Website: walmart
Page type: address-validator
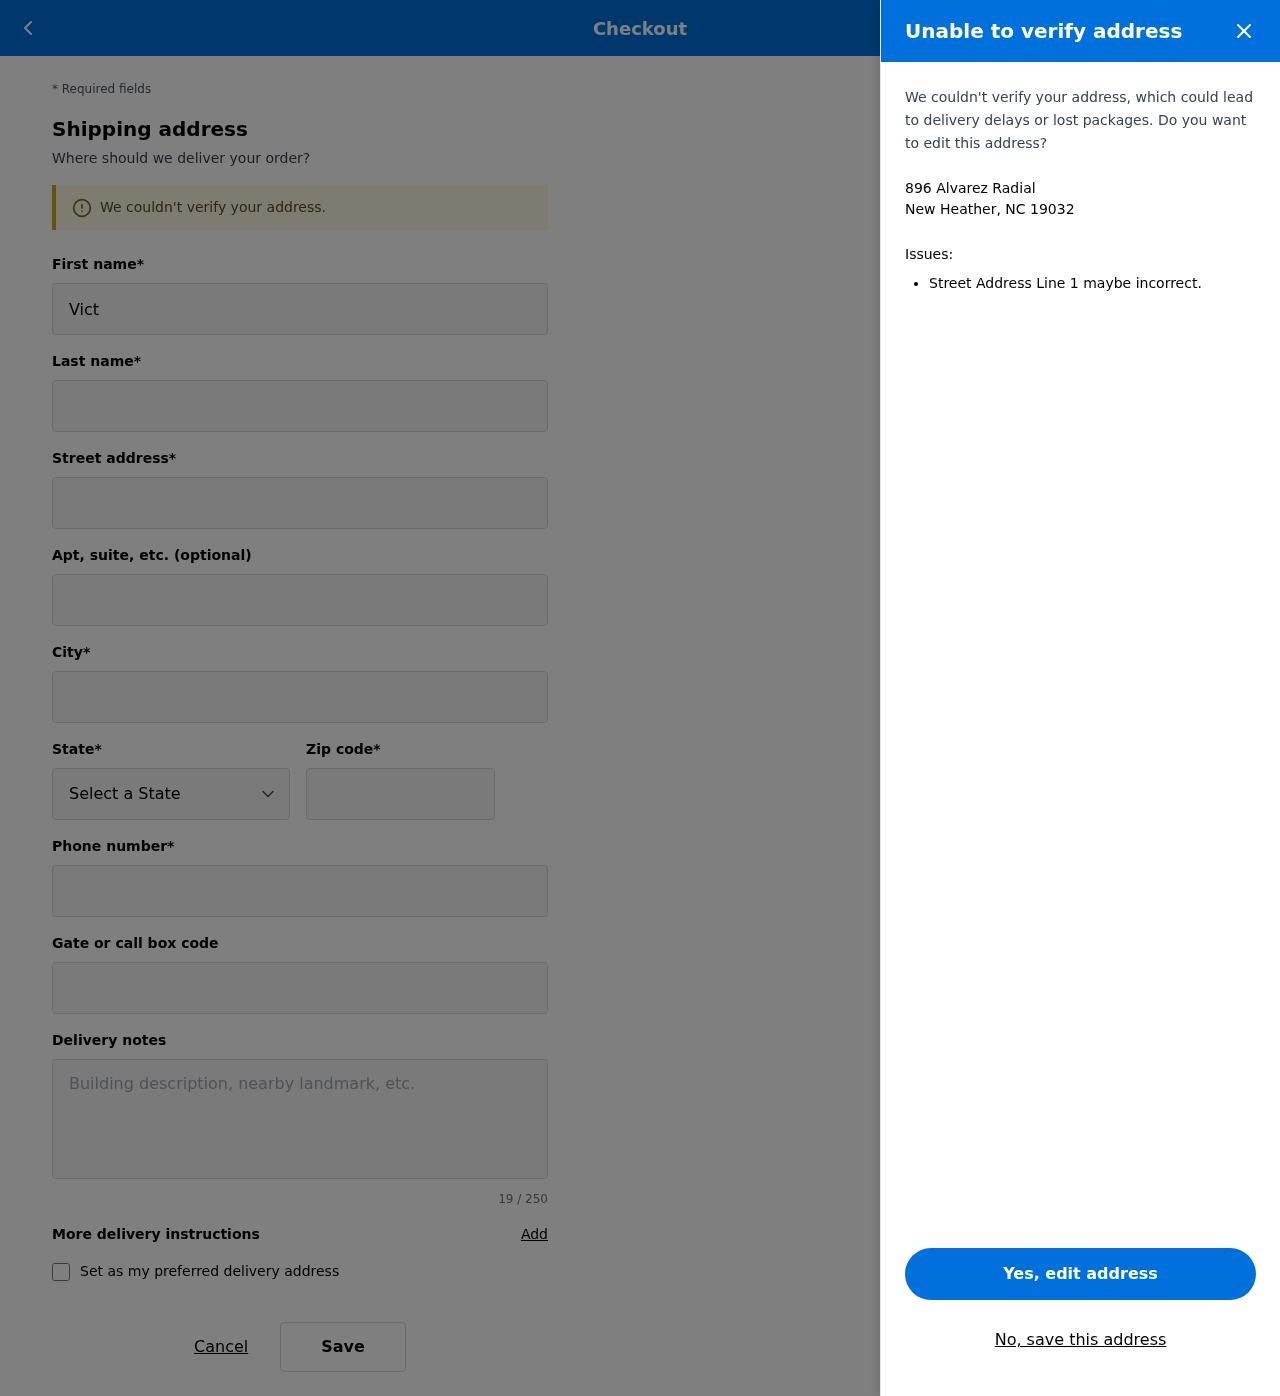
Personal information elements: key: PII_CITY_STATE_ZIP
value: New Heather, NC 19032
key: PII_DELIVERY_INSTRUCTIONS
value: Leave at front door
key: PII_STATE_ABBR
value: NC
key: PII_STREET
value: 896 Alvarez Radial
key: PII_FIRSTNAME
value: Victor
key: PII_LASTNAME
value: Liu
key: PII_CITY
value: New Heather
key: PII_POSTCODE
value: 19032
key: PII_PHONE
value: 2307059311
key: PII_SECURITY_CODE
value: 5023